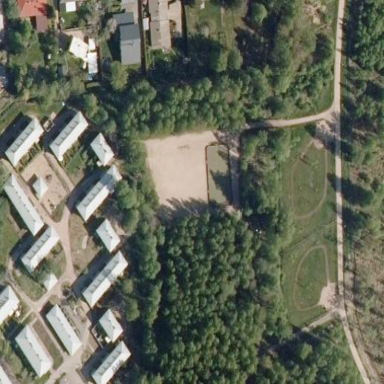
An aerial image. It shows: Soccer pitch for leisureland activities.